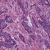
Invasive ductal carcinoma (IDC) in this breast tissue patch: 1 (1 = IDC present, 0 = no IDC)